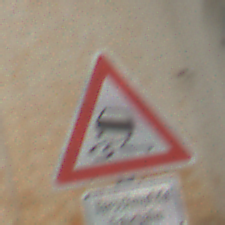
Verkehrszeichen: SchleuderOderRutschgefahr
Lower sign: HinweiseAufGefahrenDurchVerbaleAngabe4
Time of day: MorningAfternoon
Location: Outdoor (Nature)
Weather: PartlyCloudy
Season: Autumn
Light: Natural